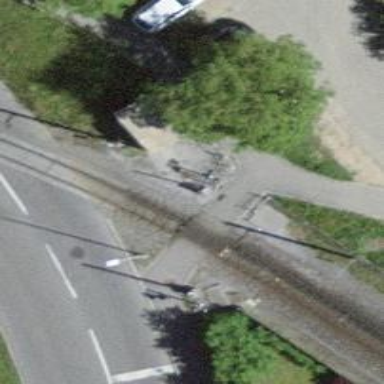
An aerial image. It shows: Railway crossing.